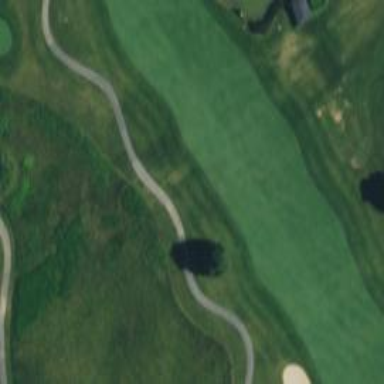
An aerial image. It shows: Golf hole.